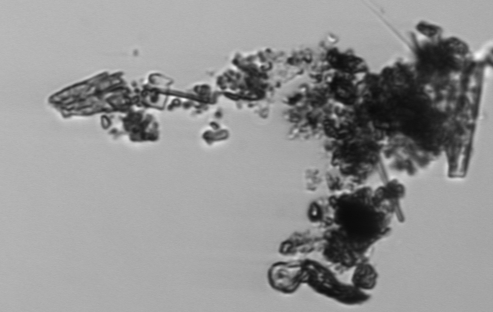
Label: detritus